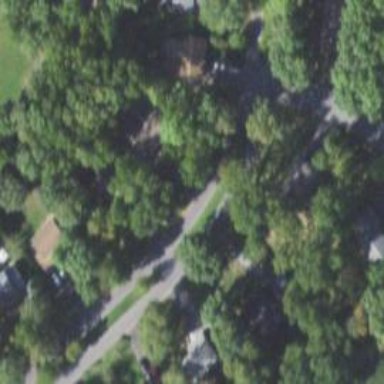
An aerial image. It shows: Residential road with asphalt surface.